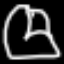
Label: clock